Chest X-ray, PA view. Patient: 65 years old, sex M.
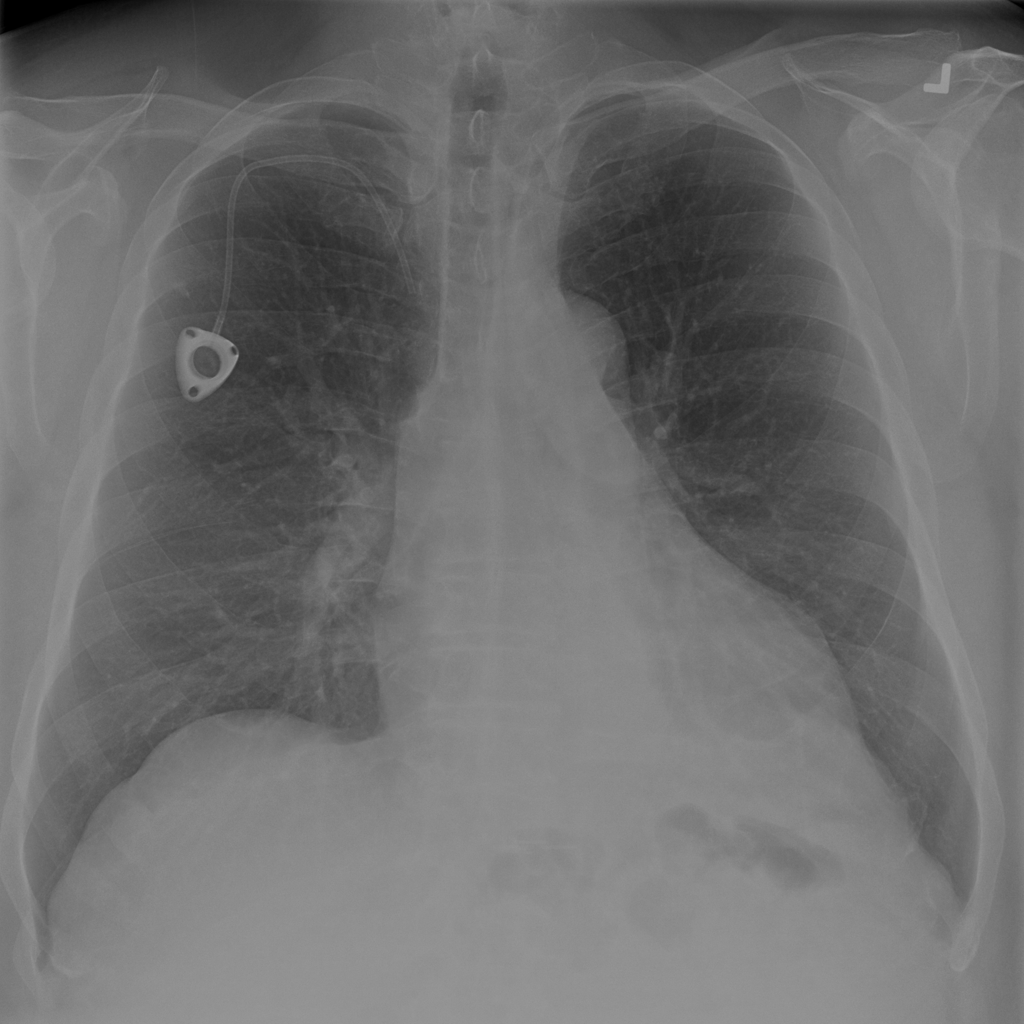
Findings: No Finding